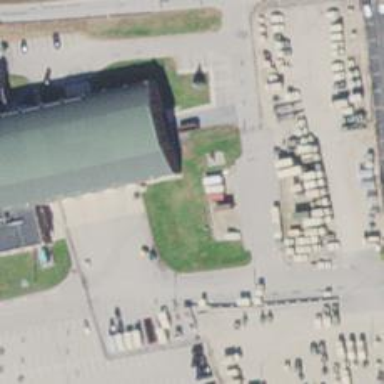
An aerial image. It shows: Military area.